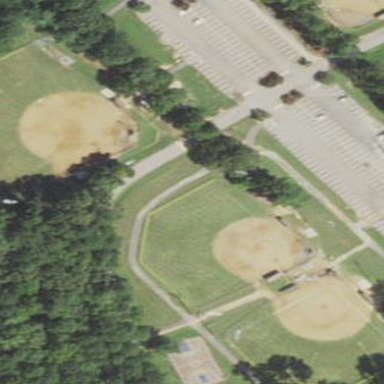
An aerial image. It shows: Baseball pitch for leisure and sports activities.